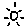
Label: sun